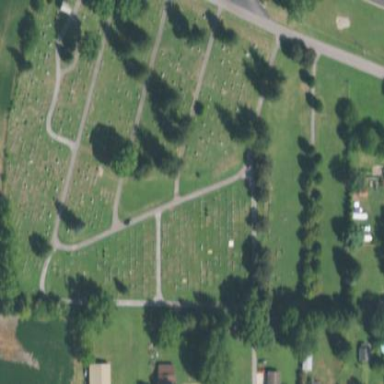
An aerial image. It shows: Cemetery.